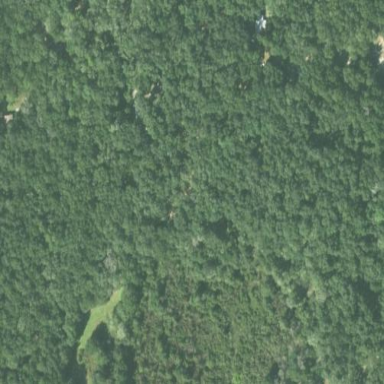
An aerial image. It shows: Mixed woodland area with various types of leaves.